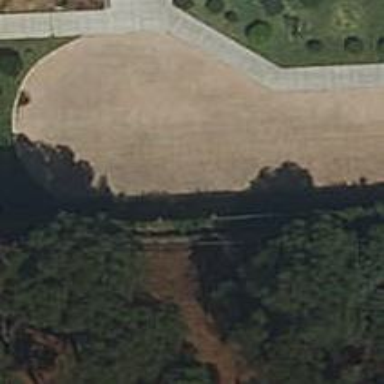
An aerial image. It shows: Fence with chain link type.